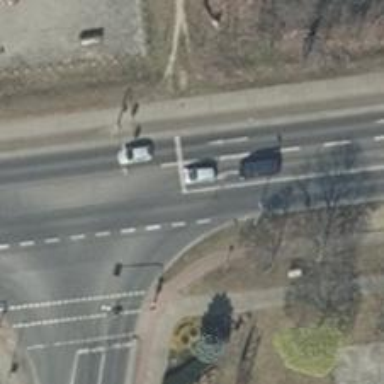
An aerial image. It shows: Road with traffic signals at the crossing.